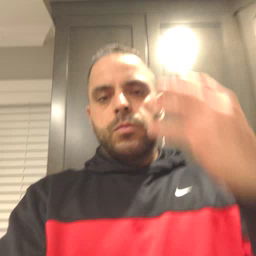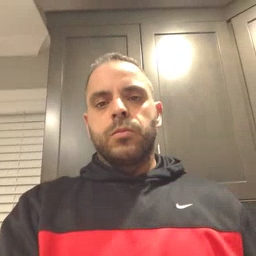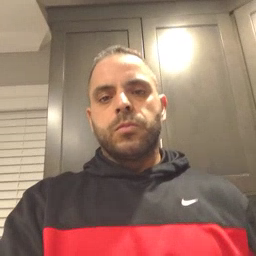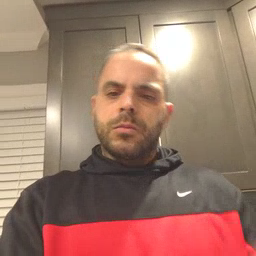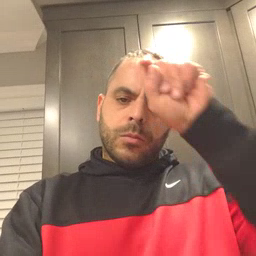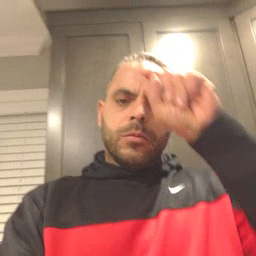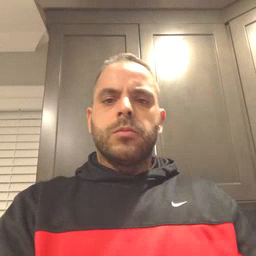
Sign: puzzle